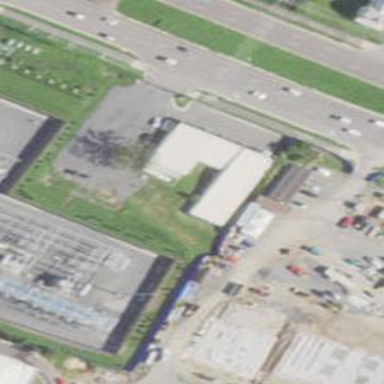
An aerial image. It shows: Commercial building.